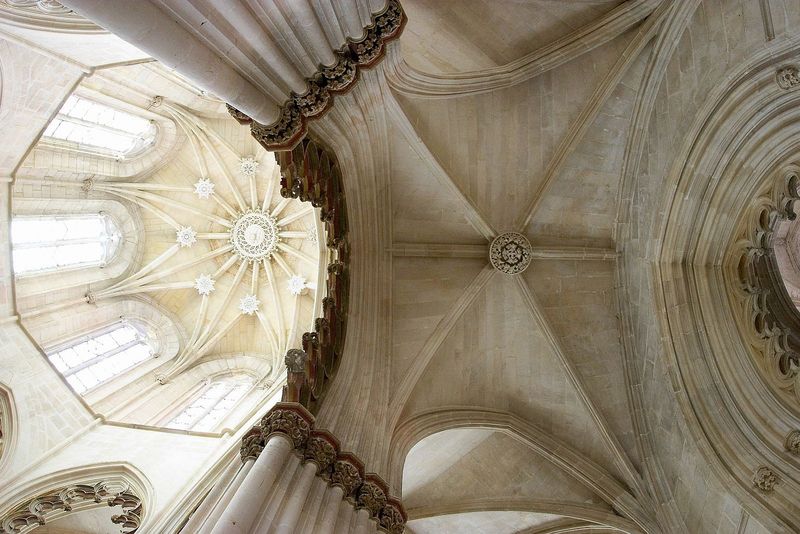
Titel: Kloster und Klosterkirche Santa Maria da Vitória in Batalha
Standort:  ()
Schlagwörter: weiß, fenster, licht, marmor, säule, säulen, rot, wand, stein, kirche, decke, gotik, oktagon, schiff, bogen, mauer, foto, bögen, wände, gewölbe, stern, dom, rippen, kapitelle, kathedrale, kapitell, kreuzrippen, rosette, seitenschiff, spitzbogen, mauern, chor, rosetten, basilika, vierung, schlußstein